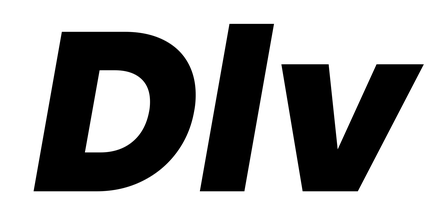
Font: Poppins-ExtraBoldItalic